Question: I am trying to select multiple columns from different tables in MySQL.
'''
CREATE TABLE IF NOT EXISTS movie(
movie_id TINYINT(3) UNSIGNED AUTO_INCREMENT,
movie_title VARCHAR(255) NOT NULL,
movie_genre VARCHAR(255) NOT NULL,
movie_rating ENUM('G', 'PG', 'R-13', 'R-16', 'R-18', 'PENDING') NOT NULL,
movie_cast VARCHAR(255) NOT NULL,
movie_runtime TINYINT(3) UNSIGNED NOT NULL,
movie_poster VARCHAR(255) NOT NULL,
PRIMARY KEY(movie_id)
);
CREATE TABLE IF NOT EXISTS mall(
mall_id VARCHAR(255),
mall_name VARCHAR(255) NOT NULL,
PRIMARY KEY(mall_id)
);
CREATE TABLE IF NOT EXISTS schedule(
schedule_id TINYINT(3) UNSIGNED AUTO_INCREMENT,
movie_id TINYINT(3) UNSIGNED NOT NULL,
mall_id VARCHAR(255) NOT NULL,
schedule_cinema TINYINT(2) UNSIGNED NOT NULL,
schedule_price DECIMAL(5, 2) NOT NULL,
schedule_date DATE NOT NULL,
schedule_time TIME NOT NULL,
schedule_seats TINYINT(2) UNSIGNED NOT NULL,
PRIMARY KEY(schedule_id),
FOREIGN KEY(movie_id) REFERENCES movie(movie_id),
FOREIGN KEY(mall_id) REFERENCES mall(mall_id)
ON DELETE CASCADE
ON UPDATE CASCADE
)ENGINE=INNODB;
CREATE TABLE IF NOT EXISTS transaction(
transaction_id SMALLINT(5) UNSIGNED AUTO_INCREMENT,
user_id VARCHAR(255) NOT NULL,
schedule_id TINYINT(3) UNSIGNED NOT NULL,
transaction_date DATE NOT NULL,
PRIMARY KEY(transaction_id),
FOREIGN KEY(user_id) REFERENCES user(user_id),
FOREIGN KEY(schedule_id) REFERENCES schedule(schedule_id)
ON DELETE CASCADE
ON UPDATE CASCADE
)ENGINE=INNODB;
'''
I tested this query directly in XAMPP MySQL and it returned all desired columns. The 'transaction_id' is also left-padded as intended.
'''
SELECT LPAD(transaction_id, 5, 0), transaction_date, movie_title, schedule_price, mall_name, schedule_cinema, schedule_date, schedule_time FROM transaction INNER JOIN schedule ON transaction.schedule_id = schedule.schedule_id INNER JOIN movie ON schedule.movie_id = movie.movie_id INNER JOIN mall ON schedule.mall_id = mall.mall_id WHERE user_id = 'admin';
'''

This method was supposed to return a list of History objects, using the above SELECT SQL.
'''
public List<History> getTransactionHistory(String currentUserId){
History history;
List<History> historyList = new ArrayList<History>();
sql = "SELECT LPAD(transaction_id, 5, 0), transaction_date, movie_title, schedule_price, "
+ "mall_name, schedule_cinema, schedule_date, schedule_time FROM transaction "
+ "INNER JOIN schedule ON transaction.schedule_id = schedule.schedule_id "
+ "INNER JOIN movie ON schedule.movie_id = movie.movie_id "
+ "INNER JOIN mall ON schedule.mall_id = mall.mall_id "
+ "WHERE user_id = ?";
try {
ps = conn.prepareStatement(sql);
ps.setString(1, currentUserId);
rs = ps.executeQuery();
while(rs.next()) {
history = HistoryAssembler.getInstance(
rs.getString("transaction_id"),
rs.getDate("schedule_date"),
rs.getString("movie_title"),
rs.getBigDecimal("schedule_price"),
rs.getString("mall_name"),
rs.getInt("schedule_cinema"),
rs.getDate("schedule_date"),
rs.getTime("schedule_time")
);
System.out.println(history.getTransactionId());
historyList.add(history);
}
} catch(SQLException se) {
se.printStackTrace();
}
return historyList;
}
'''
'''
public class History {
private String transactionId;
private Date transactionDate;
private String movieTitle;
private BigDecimal schedulePrice;
private String mallName;
private Integer scheduleCinema;
private Date scheduleDate;
private Time scheduleTime;
// getters and setters
}
'''
'''
public static History getInstance(String transactionId, Date transactionDate, String movieTitle, BigDecimal schedulePrice,
String mallName, Integer scheduleCinema, Date scheduleDate, Time scheduleTime) {
History history = new History();
history.setTransactionId(transactionId);
history.setTransactionDate(transactionDate);
history.setMovieTitle(movieTitle);
history.setSchedulePrice(schedulePrice);
history.setMallName(mallName);
history.setScheduleCinema(scheduleCinema);
history.setScheduleDate(scheduleDate);
history.setScheduleTime(scheduleTime);
return history;
}
'''
However, I am getting a 'java.sql.SQLException: Column 'transaction_id' not found', when I do have the said column.
From what I understand, 'LPAD()' should return a String, so that is why I set the 'transactionId' in the bean as such.
Your assistance is much appreciated.
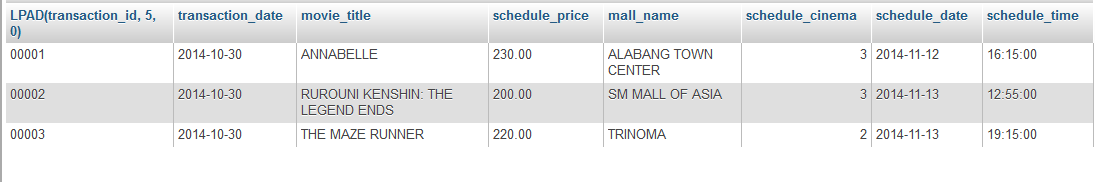
Answer: After the "LPAD" function the column name is changed and "XAMPP" fixed for you. You must put <URL> as transaction_id".
'''
SELECT LPAD(transaction_id, 5, 0) as transaction_id
, transaction_date
, movie_title
, schedule_price
, mall_name
, schedule_cinema
, schedule_date
, schedule_time
FROM transaction INNER JOIN schedule ON transaction.schedule_id = schedule.schedule_id
INNER JOIN movie ON schedule.movie_id = movie.movie_id
INNER JOIN mall ON schedule.mall_id = mall.mall_id
WHERE user_id = 'admin';
'''